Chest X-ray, PA view. Patient: 55 years old, sex M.
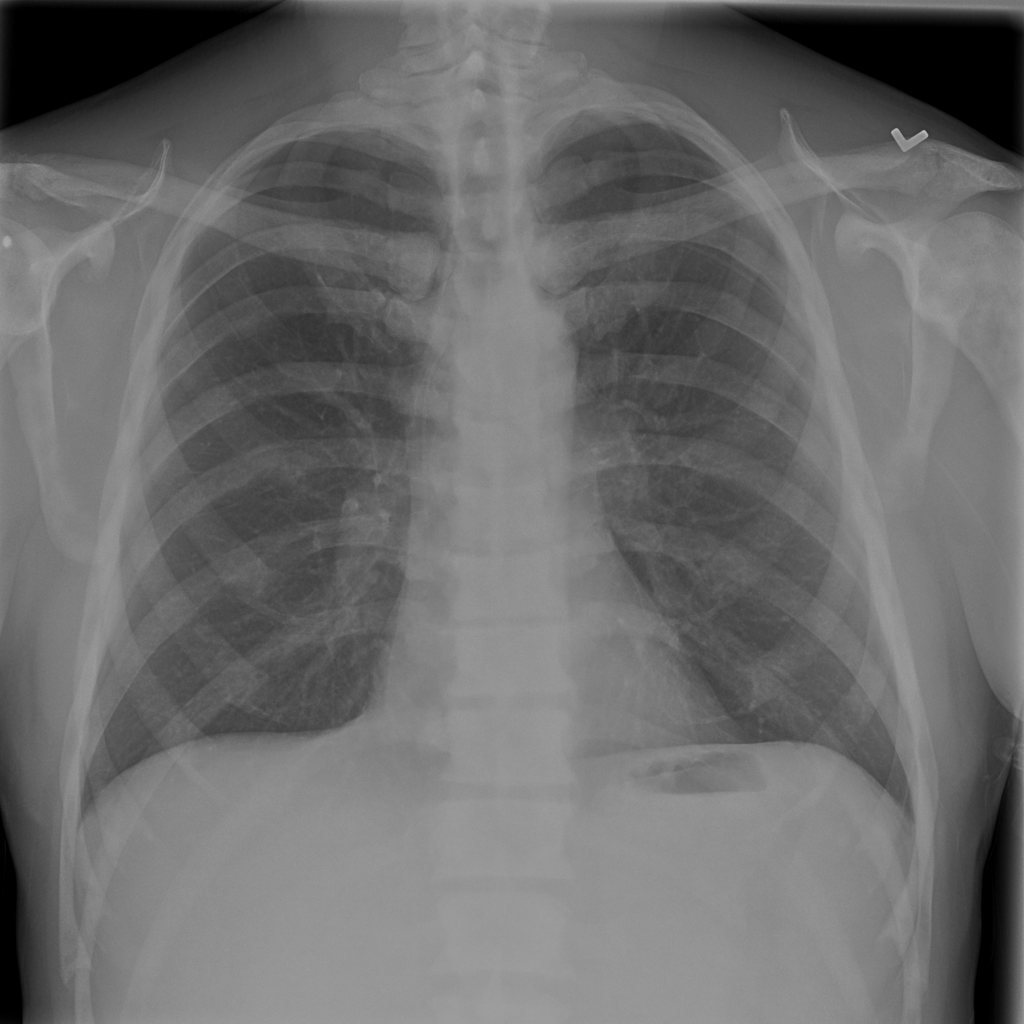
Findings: No Finding